Question: Just going crazy on what's wrong here.
all I am trying to do is :

The query that I use is this:
'''
insert into Component_Capacitor values (Component_Capacitor.itemNo, Component_Capacitor.itemDescription)
select [Item No#], [Item Description] from dbo.Sheet1$ where
[Item Description] LIKE 'CAP %' ;
'''
The error is this:
'''
Msg 4104, Level 16, State 1, Line 1
The multi-part identifier "Component_Capacitor.itemNo" could not be bound.
Msg 4104, Level 16, State 1, Line 1
The multi-part identifier "Component_Capacitor.itemDescription" could not be bound.
'''
I checked the syntax, table-name and everything seems to be fine.
The column types are also similar '(nvarchar(255),null)'
Any ideas what am I doing wrong ?
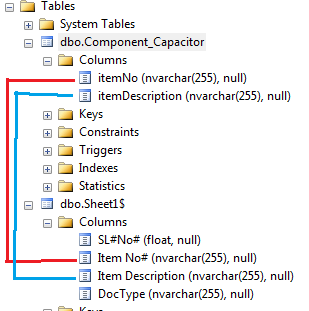
Answer: I don't use SQL Server, but I think you need to remove the word "values" from your statement.
'''
insert into Component_Capacitor (Component_Capacitor.itemNo, Component_Capacitor.itemDescription)
select [Item No#], [Item Description] from dbo.Sheet1$ where
[Item Description] LIKE 'CAP %' ;
'''